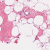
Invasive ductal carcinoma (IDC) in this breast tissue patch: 0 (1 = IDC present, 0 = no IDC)